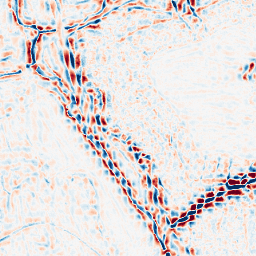
Category: wavelet
Decomposition family: wavelet_dwt
Decomposition parameters: wavelet: coif2
level: 3
Upsampling method: sinc_blackman
Upsampling parameters: scale: 2
kernel_size: 4
Upsampling scale: 2